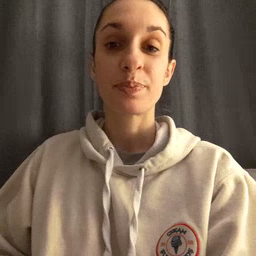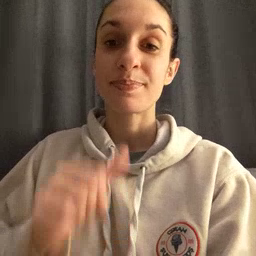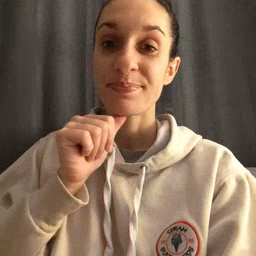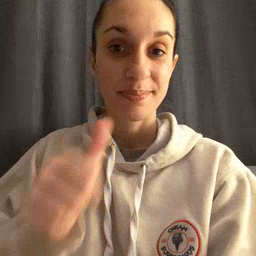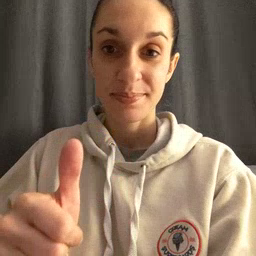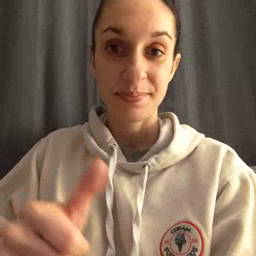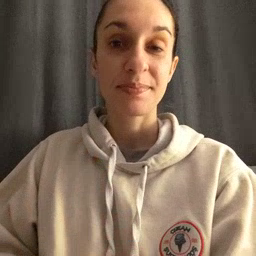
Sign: not